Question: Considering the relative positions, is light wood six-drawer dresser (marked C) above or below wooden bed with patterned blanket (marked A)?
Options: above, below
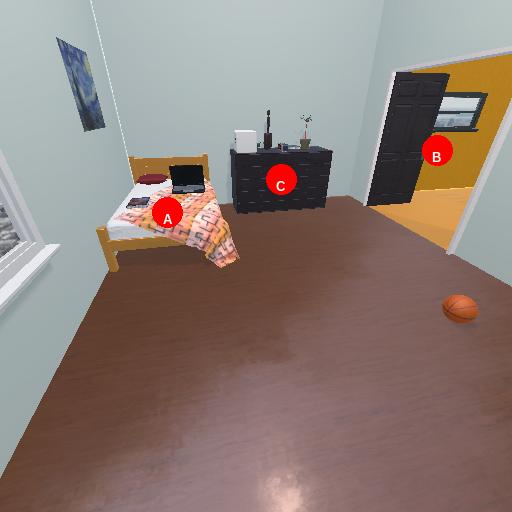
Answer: above